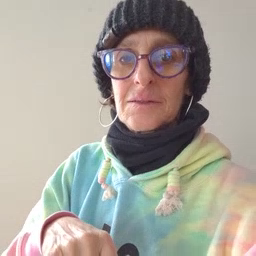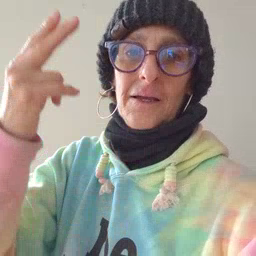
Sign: high